Question: When I used 'mysql_*' functions for database operations, I used to put the connecting to the database and initialization code in a separate file and and include it on other pages and it worked well.
I have learned PDO recently so I thought of trying it out with PDO. So I have 4 PHP files.
files stores all the database related information.
'''
<?php
$host = "localhost";
$username = "root";
$password = "abc123";
$dbname = "blog";
?>
'''
includes and config.php file and initializes the database connection.
'''
<?php
include_once("config.php");
$db = new PDO('mysql:host=' . $host . ';dbname=' . $dbname, $username, $password);
$db->setAttribute(PDO::ATTR_ERRMODE, PDO::ERRMODE_EXCEPTION);
?>
'''
And there's a separate file called which has all the functions. It includes the init.php file.
'''
<?php
include_once("init.php");
function AddCategory($_name)
{
$param = $_name;
$query = $db->prepare("INSERT INTO categories SET name = :name");
$query->bindParam(':name', $param, PDO::PARAM_STR);
$query->execute();
}
function CategoryExists($_name)
{
$param = $_name;
$query = $db->prepare("SELECT COUNT(1) FROM categories WHERE name = :name");
$query->bindParam(':name', $param, PDO::PARAM_STR);
$query->execute();
$results = $query->fetch();
return ($results == '0') ? false : true;
}
?>
'''
And the file which displays a small form.
'''
<?php
include_once("functions.php");
if(isset($_POST['name']))
{
$name = trim($_POST['name']);
if(empty($name))
{
$error = "You must enter a category name";
}
else if (CategoryExists($name))
{
$error = "That category already exists";
}
else if (strlen($name) > 24)
{
$error = "Category name can only be upto 24 characters";
}
if(!isset($error))
{
AddCategory($name);
}
}
?>
<!DOCTYPE html PUBLIC "-//W3C//DTD XHTML 1.0 Transitional//EN" "http://www.w3.org/TR/xhtml1/DTD/xhtml1-transitional.dtd">
<html xmlns="http://www.w3.org/1999/xhtml">
<head>
<meta http-equiv="Content-Type" content="text/html; charset=utf-8" />
<title>Add a Category</title>
</head>
<body>
<h1>Add a Category</h1>
<form action="" method="post">
<div>
<label for="name">Name</label>
<input type="text" name="name" value=""></input>
</div>
<div>
<input type="submit" value="Add Category"></input>
</div>
</form>
</body>
</html>
'''
But when I enter something and submit it, it throws this error even though I have included the necessary file.

Can someone tell me what I'm doing wrong here? I'd really appreciate it.
Or is there a more easier/efficient/correct way to accomplish this?
Thank you.
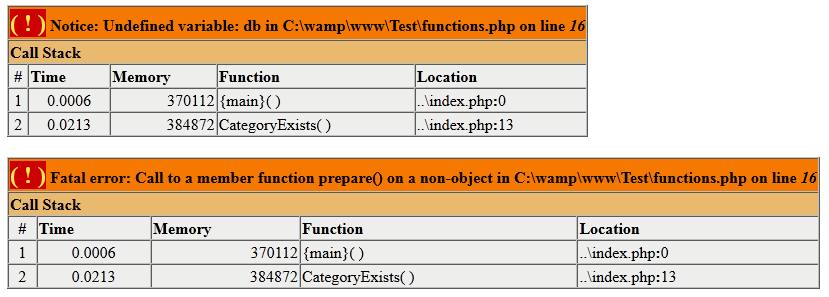
Answer: Your helper functions are trying to access the global variable '$db', which is not in scope. This error can be fixed with 'global $db;' at the top of each function.
This approach is a natural step while you are learning, but from an engineering point of view it's quite undesirable because your functions are dependent on global state. In the future you should look into how you can make a class that extends 'PDO' (or aggregates a PDO instance) and have these functions become methods of that class. If you do this then the '$db' variable will become either "part of" or <URL> in the class, which is a worthy goal.